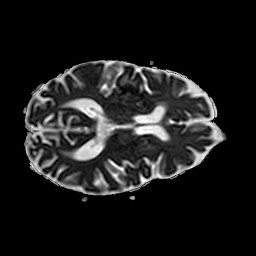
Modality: ADC
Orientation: axial
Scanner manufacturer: philips
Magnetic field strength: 3 T
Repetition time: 4.204 s
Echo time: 0.07199 s